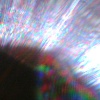
Label: sunburn